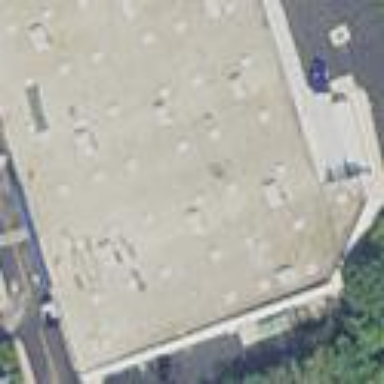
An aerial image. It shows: Building.